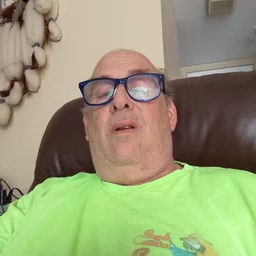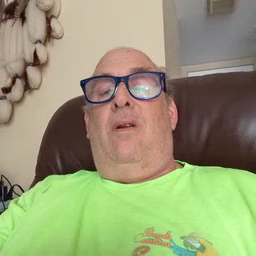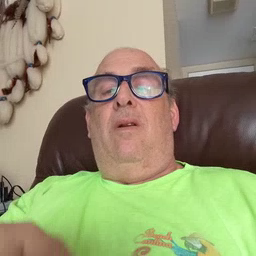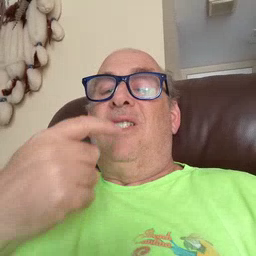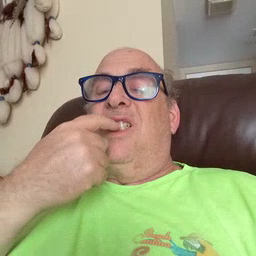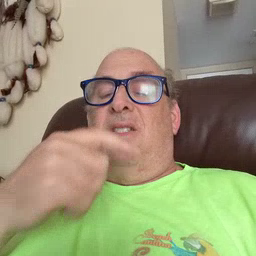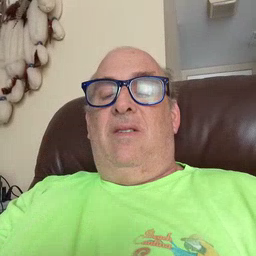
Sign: glasswindow